Question: The issue for one of my input boxes is that the text begins quite a bit further on the right instead of the top left as you can see on the image shown below. I've already looked at similar topics but have been unable to still fix it.
'''
<label for="content_field"><?php echo $this->__('Message') ?><span class="required">*</span></label>
<div class="input-box">
<textarea class="required-entry" name="content" id="content_field" cols="53" rows="100"
style="width: 1035px; height: 200px;"><?php echo $this->htmlEscape($data->getContent()) ?>
</textarea>
</div>
'''
css
'''
.form-list input[type="text"], .my-account select, textarea, #discount-coupon-form input {
width : 300px;
height : 22px;
border : 1px solid #bebcb7;
-webkit-border-radius : 3px;
-moz-border-radius : 3px;
border-radius : 5px;
margin : 0;
padding : 3px 3px;
color: #434343;
}
.form-list .input-box {
display : block;
clear : both;
width : 260px;
}
'''

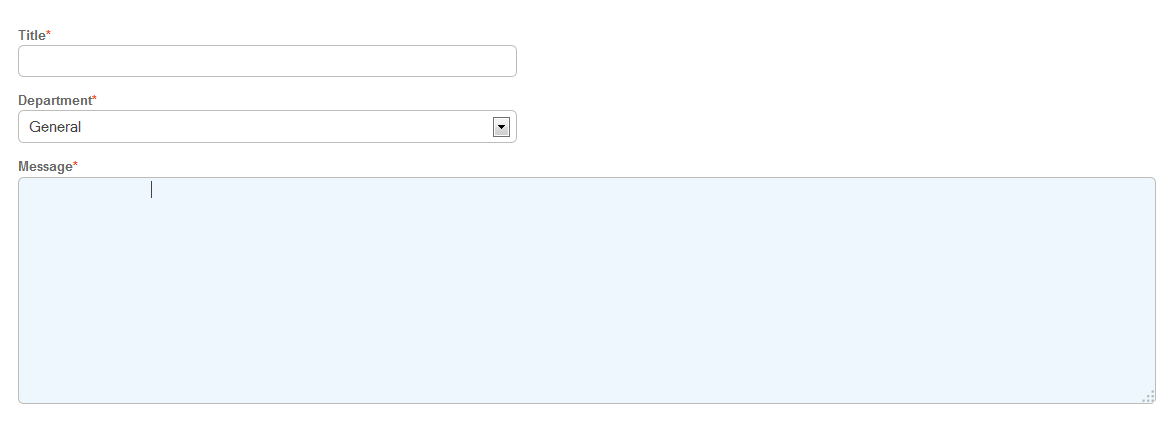
Answer: I fiddled your code and tried everything then realized that you literally have spaces between the end of your first textarea tag and the closing textarea tag. Remove the orange part I have highlighted.

Or replace your code with:
'''
<label for="content_field"><?php echo $this->__('Message') ?><span class="required">*</span></label>
<div class="input-box">
<textarea name="content" id="content_field" cols="53" rows="100" style="width: 500px; height: 200px;"><?php echo $this->htmlEscape($data->getContent()) ?></textarea>
</div>
'''
Fiddle: <URL>